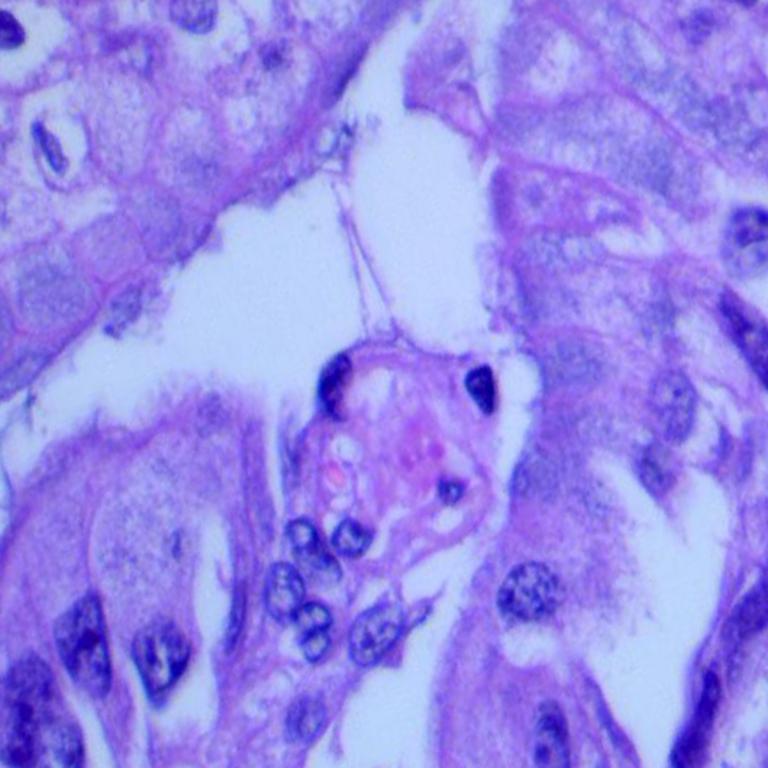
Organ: lung
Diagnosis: adenocarcinomas